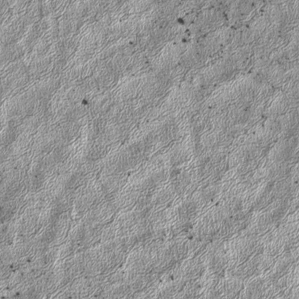
Label: frost